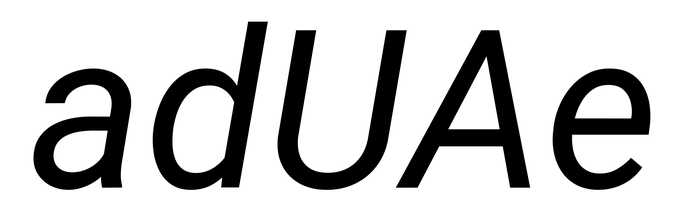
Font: Roboto-Italic_Italic